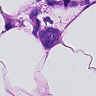
Metastatic tissue present: yes